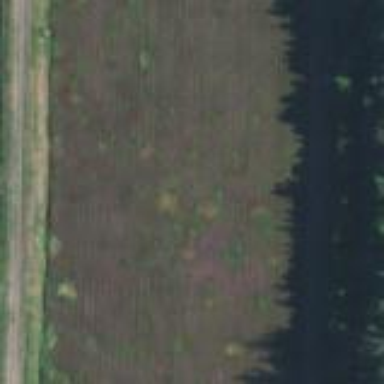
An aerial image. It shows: Farmland where cranberries are grown.